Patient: sex M, age 42
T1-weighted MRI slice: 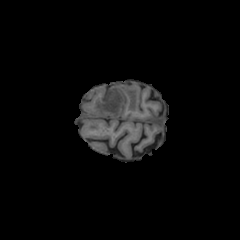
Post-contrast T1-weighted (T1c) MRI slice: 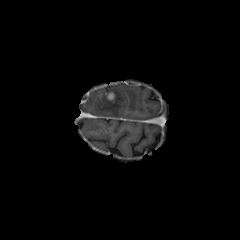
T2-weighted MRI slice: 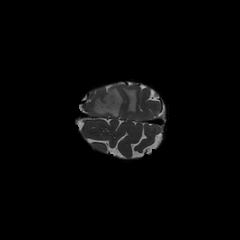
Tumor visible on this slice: yes
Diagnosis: Glioblastoma, IDH-wildtype
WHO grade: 4